Interaction volume radius: 5 \u00c5
Interaction volume height: 10 \u00c5
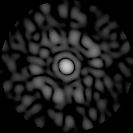
Disorder parameter: 0.9032